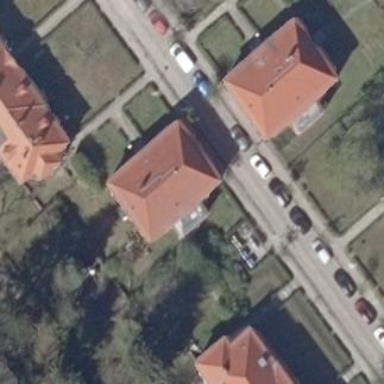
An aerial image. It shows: Historic building with apartments. It has hipped roof made of red roof tiles.